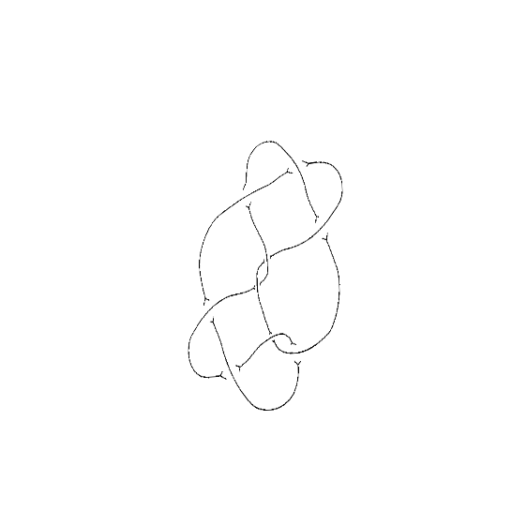
Crossing number: 9